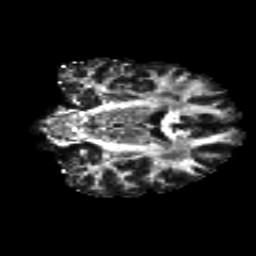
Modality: FA
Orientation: coronal
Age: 32
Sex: male
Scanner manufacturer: siemens
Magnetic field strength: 3 T
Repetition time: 8.8 s
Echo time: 0.085 s